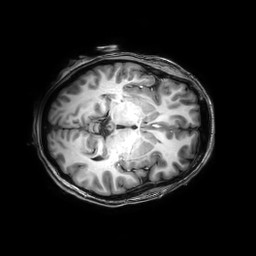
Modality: T1w
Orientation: axial
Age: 27
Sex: female
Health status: ill